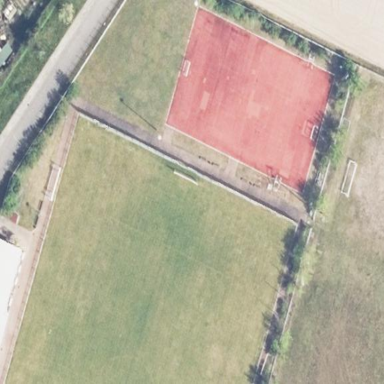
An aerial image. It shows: Tennis court with tartan surface on leisure land pitch.